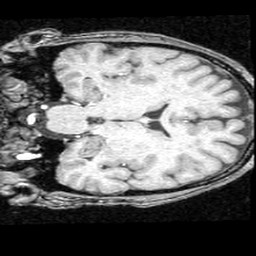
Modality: T1w
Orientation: coronal
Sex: male
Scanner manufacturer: ge
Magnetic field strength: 1.5 T
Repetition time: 21 s
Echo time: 0.008 s